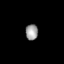
Tissue: lung
Cell type: Others
Senescence score: 0.1951
Nuclear area (px): 195
Mean DAPI intensity: 152.877